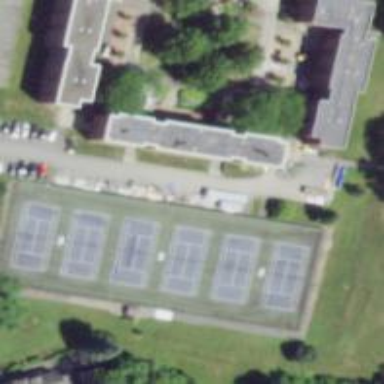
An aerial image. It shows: Tennis court on pitch.